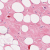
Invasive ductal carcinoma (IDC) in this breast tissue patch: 0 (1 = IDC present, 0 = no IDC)